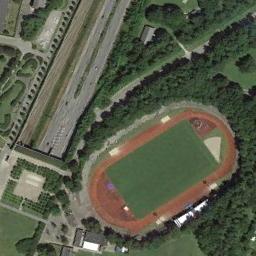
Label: ground_track_field